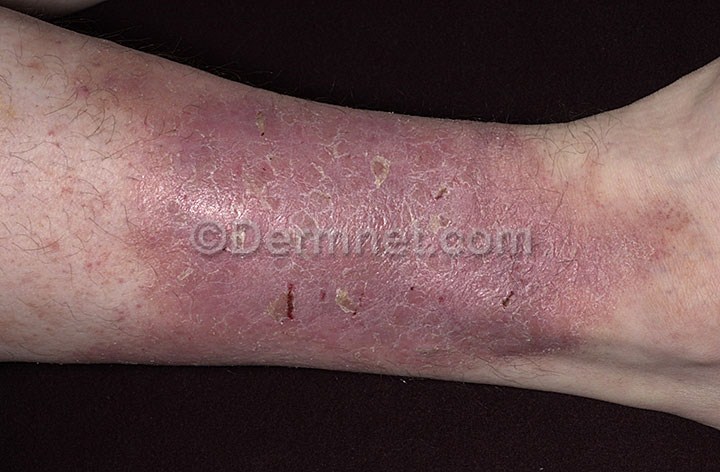
Disease: Eczema Photos